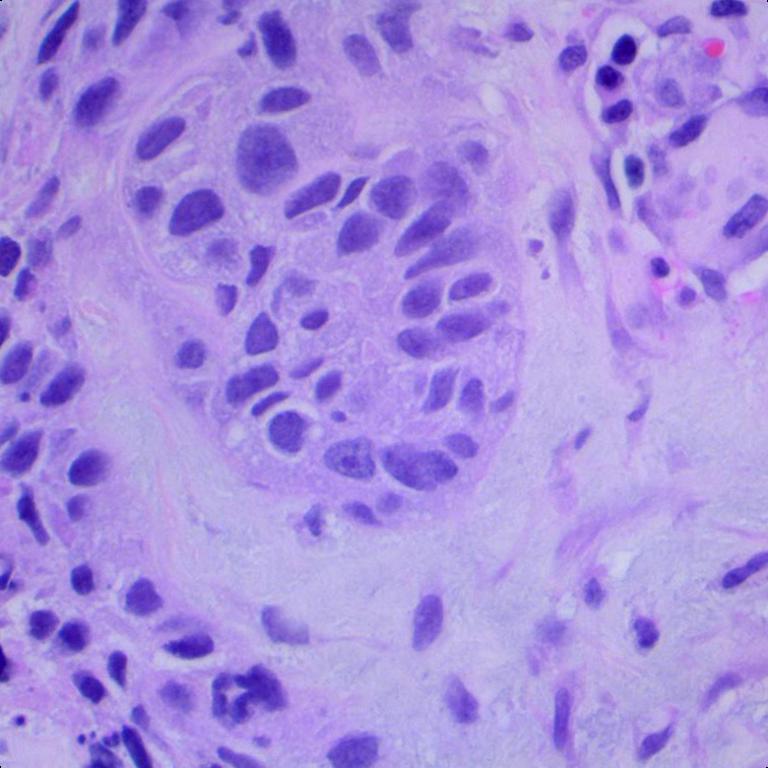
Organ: lung
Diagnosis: squamous carcinomas